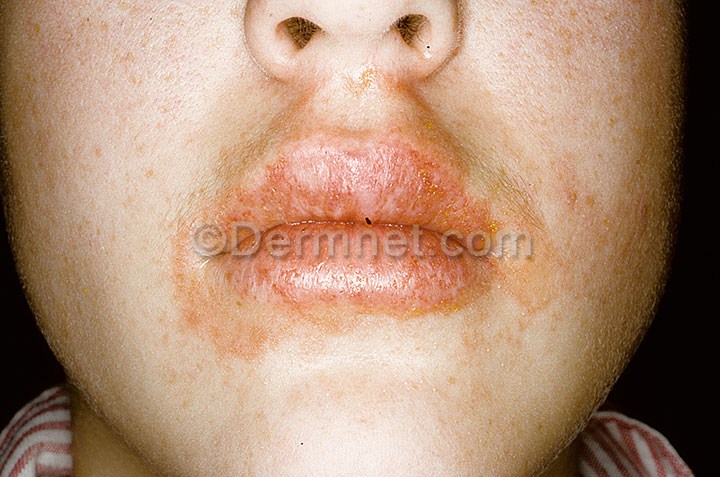
Disease: Poison Ivy Photos and other Contact Dermatitis